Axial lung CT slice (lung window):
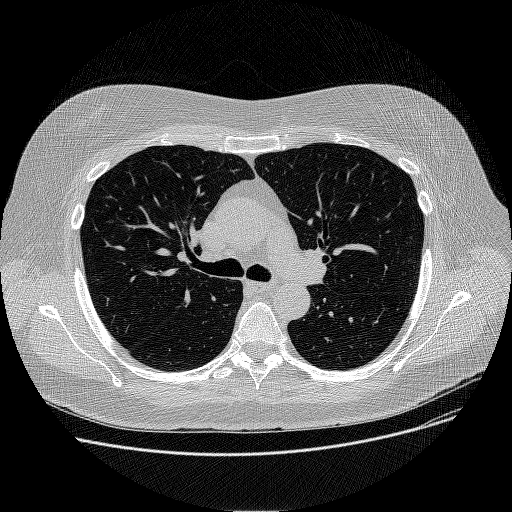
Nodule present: no